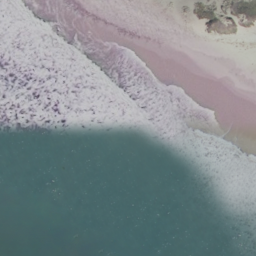
Label: beach